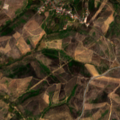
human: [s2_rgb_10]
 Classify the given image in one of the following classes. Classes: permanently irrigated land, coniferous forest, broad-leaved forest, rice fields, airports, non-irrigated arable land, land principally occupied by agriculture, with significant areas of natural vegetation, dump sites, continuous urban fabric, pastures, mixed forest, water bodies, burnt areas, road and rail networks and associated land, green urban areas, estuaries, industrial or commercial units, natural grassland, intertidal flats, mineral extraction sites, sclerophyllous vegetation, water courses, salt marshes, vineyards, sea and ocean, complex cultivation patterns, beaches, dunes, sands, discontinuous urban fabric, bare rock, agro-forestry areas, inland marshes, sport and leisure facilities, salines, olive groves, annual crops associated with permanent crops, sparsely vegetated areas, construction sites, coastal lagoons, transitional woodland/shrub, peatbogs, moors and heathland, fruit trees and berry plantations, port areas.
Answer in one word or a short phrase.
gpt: complex cultivation patterns, broad-leaved forest, transitional woodland/shrub